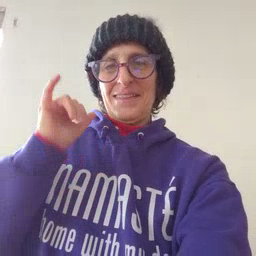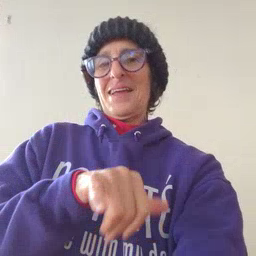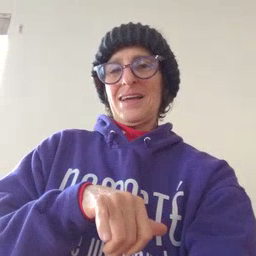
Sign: that